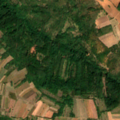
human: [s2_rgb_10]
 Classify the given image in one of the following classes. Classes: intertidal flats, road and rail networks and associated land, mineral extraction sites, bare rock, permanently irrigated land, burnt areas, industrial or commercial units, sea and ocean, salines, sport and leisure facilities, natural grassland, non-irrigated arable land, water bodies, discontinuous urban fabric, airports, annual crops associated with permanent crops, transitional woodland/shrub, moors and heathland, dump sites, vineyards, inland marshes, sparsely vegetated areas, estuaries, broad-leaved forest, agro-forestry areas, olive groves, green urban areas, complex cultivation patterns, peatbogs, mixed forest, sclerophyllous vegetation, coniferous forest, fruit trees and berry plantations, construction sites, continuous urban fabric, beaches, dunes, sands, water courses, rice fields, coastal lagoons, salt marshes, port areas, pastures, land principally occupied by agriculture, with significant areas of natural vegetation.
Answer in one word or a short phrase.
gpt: complex cultivation patterns, land principally occupied by agriculture, with significant areas of natural vegetation, broad-leaved forest